Interaction volume radius: 5 \u00c5
Interaction volume height: 20 \u00c5
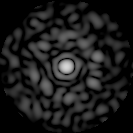
Disorder parameter: 0.804